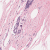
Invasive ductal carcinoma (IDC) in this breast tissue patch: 0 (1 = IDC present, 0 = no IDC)